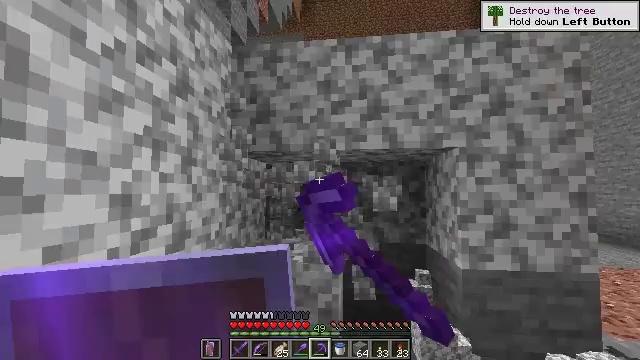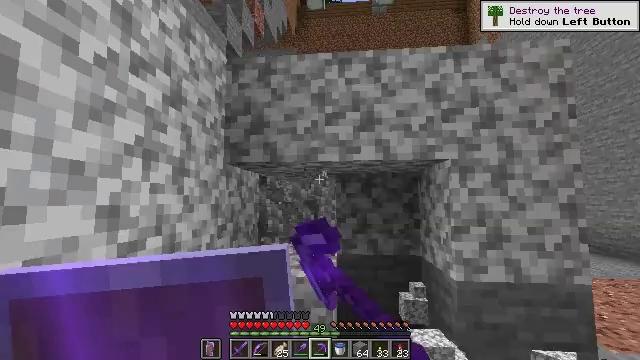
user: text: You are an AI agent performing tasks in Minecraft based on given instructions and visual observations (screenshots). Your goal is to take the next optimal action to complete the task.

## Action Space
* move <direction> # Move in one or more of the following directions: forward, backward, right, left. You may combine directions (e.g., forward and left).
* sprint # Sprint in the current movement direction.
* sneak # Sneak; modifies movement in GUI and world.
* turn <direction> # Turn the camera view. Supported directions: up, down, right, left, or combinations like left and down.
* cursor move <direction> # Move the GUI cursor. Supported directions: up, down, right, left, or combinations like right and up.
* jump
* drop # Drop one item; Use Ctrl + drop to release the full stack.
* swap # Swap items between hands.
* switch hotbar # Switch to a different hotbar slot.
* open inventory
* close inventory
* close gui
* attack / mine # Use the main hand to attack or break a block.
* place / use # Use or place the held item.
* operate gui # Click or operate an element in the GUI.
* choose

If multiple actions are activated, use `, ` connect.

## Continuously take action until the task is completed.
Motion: motion action
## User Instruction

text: Collect andesite by mining it.
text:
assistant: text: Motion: turn right and up, attack / mine
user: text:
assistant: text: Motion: attack / mine